Interaction volume radius: 5 \u00c5
Interaction volume height: 25 \u00c5
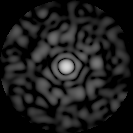
Disorder parameter: 0.8158